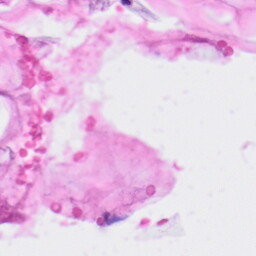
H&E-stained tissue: Skin